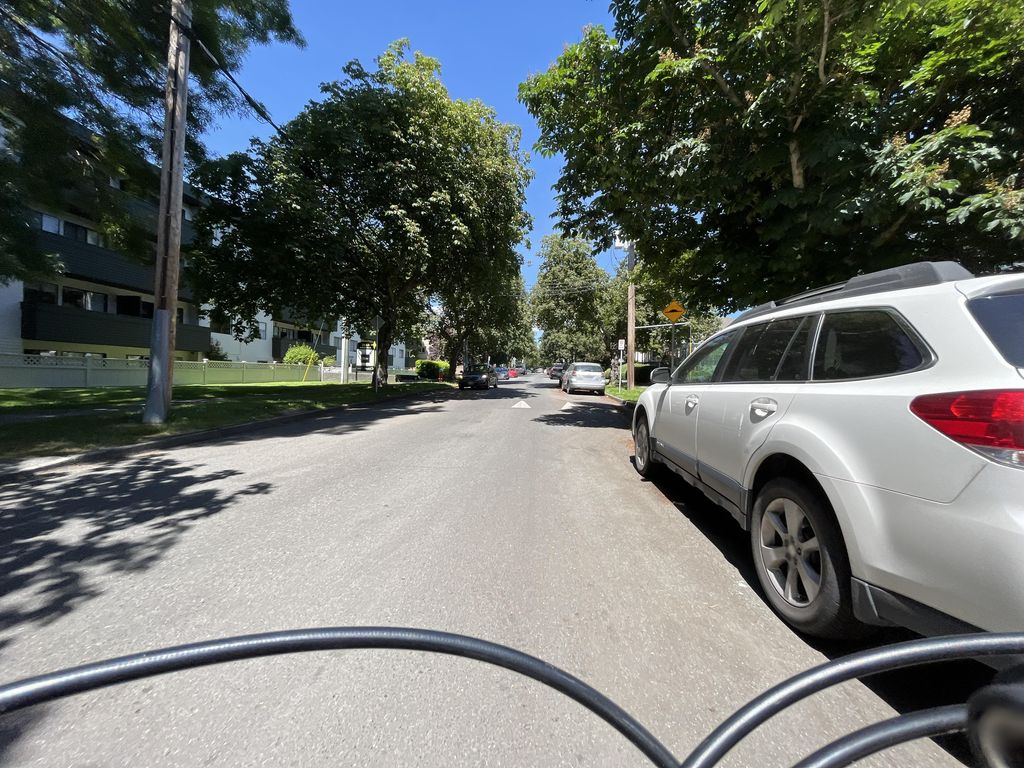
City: victoria